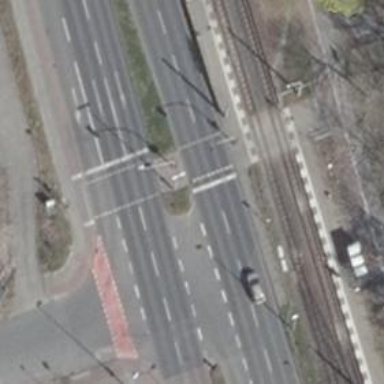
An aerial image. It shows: Road with traffic signals at the crossing.